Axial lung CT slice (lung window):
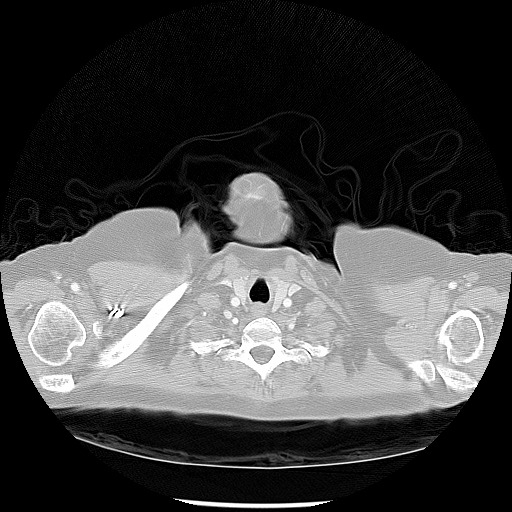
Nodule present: no